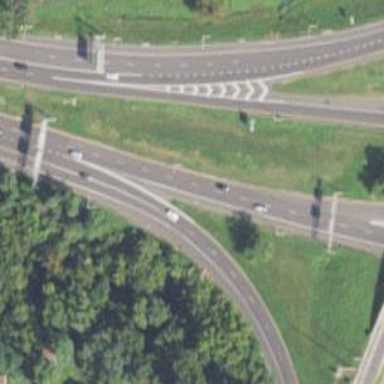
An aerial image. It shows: Motorway junction.